Question: When I try to create a new "highlighting pattern" in Resharper, the typing inside the main textbox simply doesn't work. So I'm stuck with the default input (="3") and can't change it at all. Am I doing something wrong, or is this a bug?

My Resharper version: JetBrains ReSharper 7.0.1 Full Edition Build 7.0.<PHONE>
Thank you.
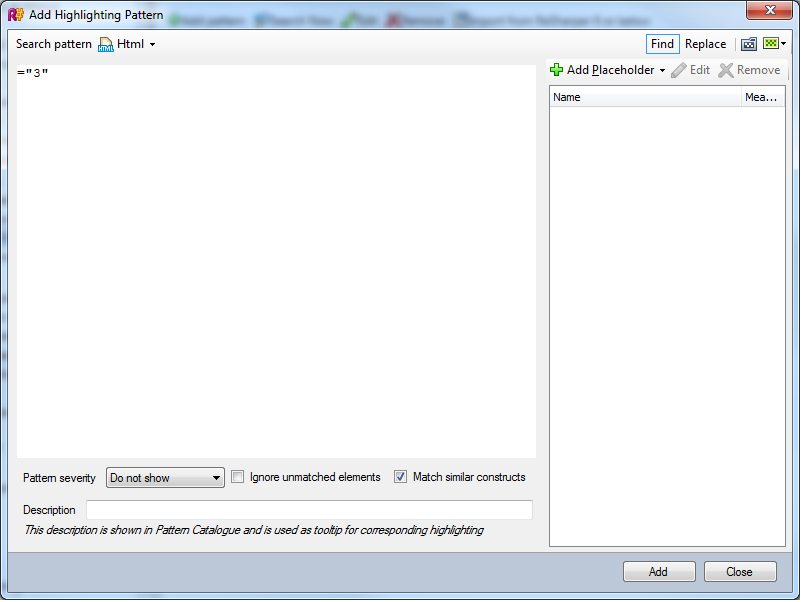
Answer: Apparently this problem disappeared after I have restarted my computer. Restarting Visual Studio alone didn't help.